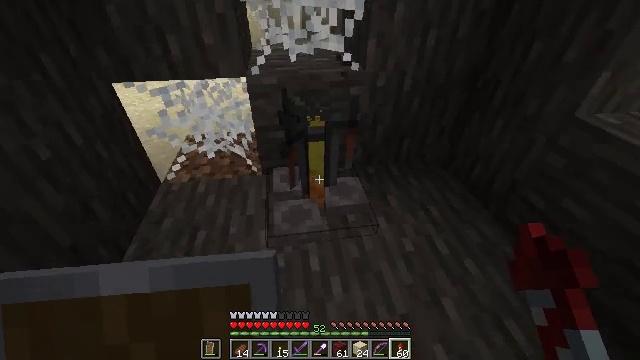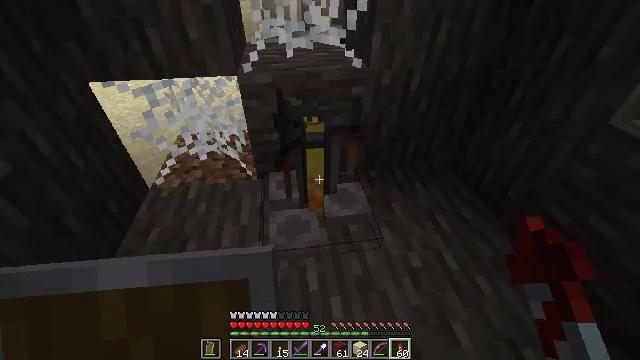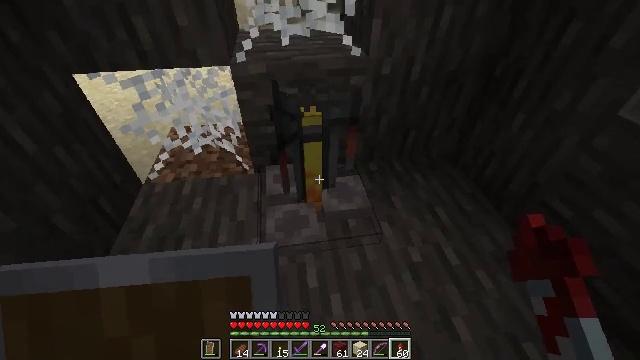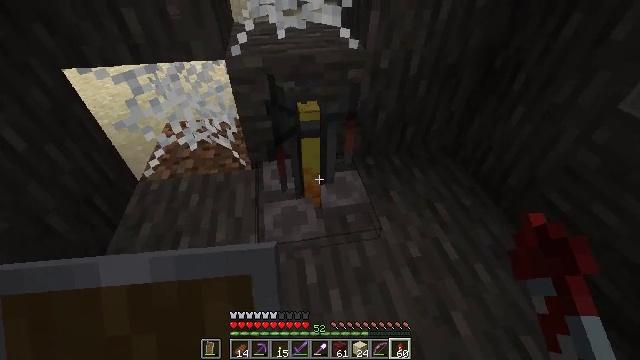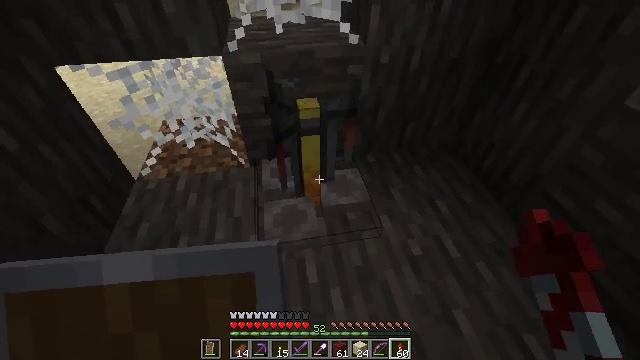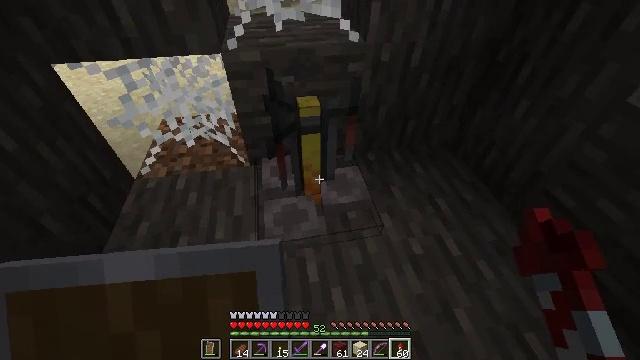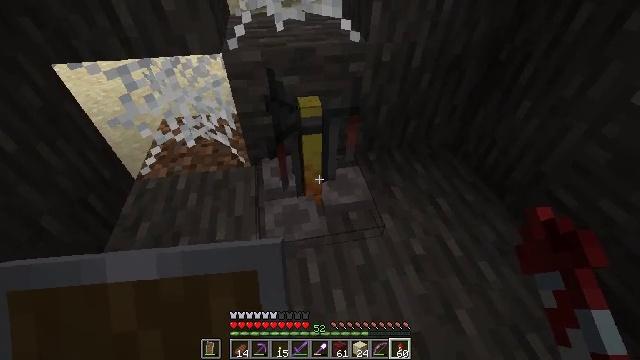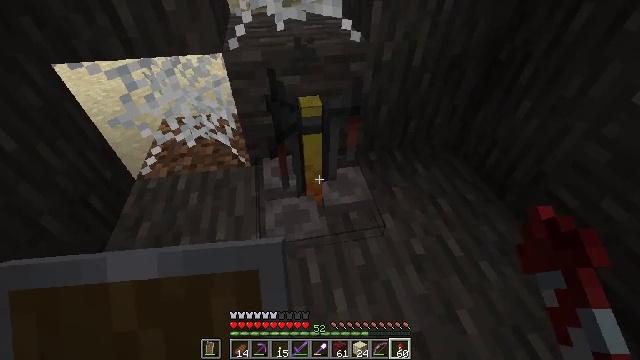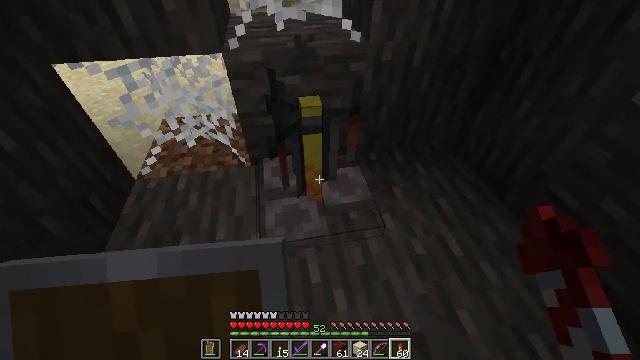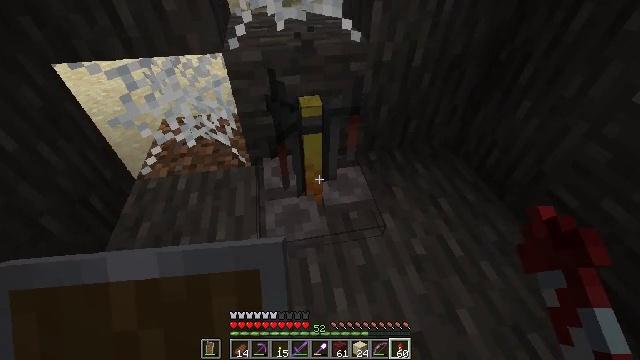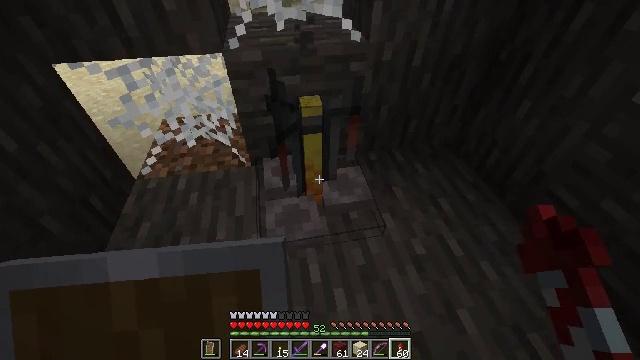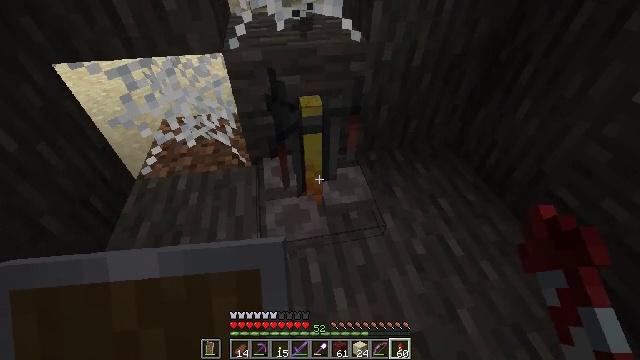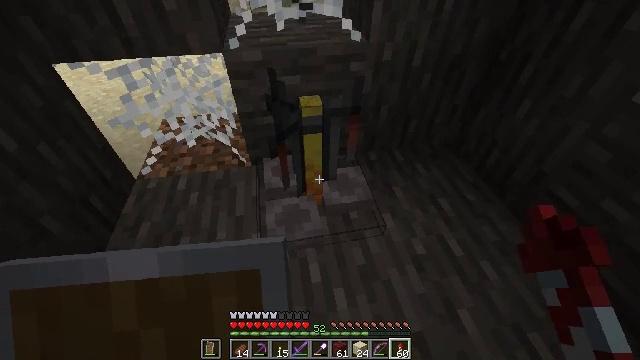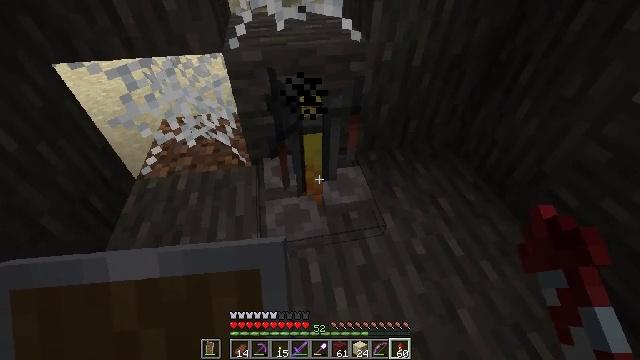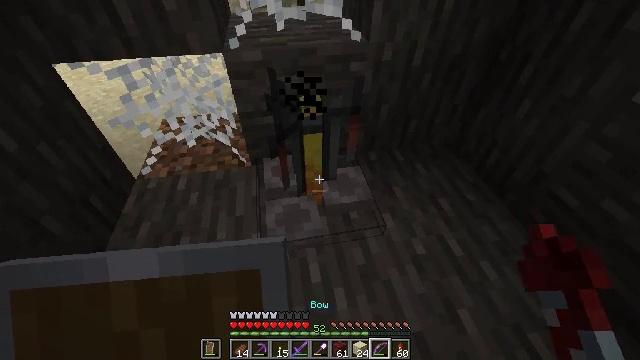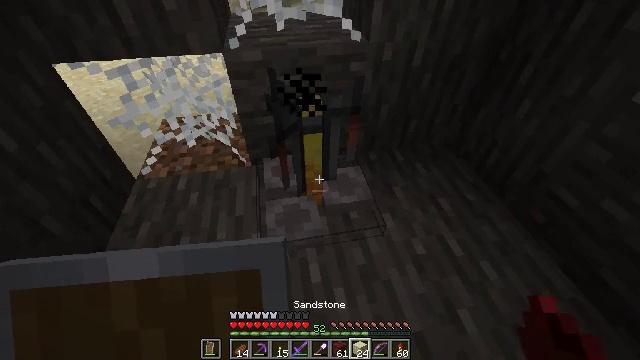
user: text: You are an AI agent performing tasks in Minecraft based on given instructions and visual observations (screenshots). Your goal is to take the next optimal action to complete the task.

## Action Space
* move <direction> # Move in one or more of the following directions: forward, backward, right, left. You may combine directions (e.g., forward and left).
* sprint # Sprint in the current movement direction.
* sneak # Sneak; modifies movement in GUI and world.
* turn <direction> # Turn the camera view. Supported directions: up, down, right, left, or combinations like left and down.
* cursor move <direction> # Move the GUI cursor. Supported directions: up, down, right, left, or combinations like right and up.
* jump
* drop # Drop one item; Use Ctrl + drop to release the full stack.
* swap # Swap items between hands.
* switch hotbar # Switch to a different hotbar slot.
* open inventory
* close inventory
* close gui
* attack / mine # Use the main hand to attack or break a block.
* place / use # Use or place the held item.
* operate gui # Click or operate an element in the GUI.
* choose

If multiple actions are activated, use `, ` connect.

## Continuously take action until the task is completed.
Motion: motion action
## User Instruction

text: Attack the brewing stand to gather it.
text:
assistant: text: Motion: turn down
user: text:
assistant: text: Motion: turn down
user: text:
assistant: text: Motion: turn down
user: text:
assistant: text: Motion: no_op
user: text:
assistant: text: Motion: no_op
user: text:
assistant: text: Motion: no_op
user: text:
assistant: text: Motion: no_op
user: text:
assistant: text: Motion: no_op
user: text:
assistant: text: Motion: no_op
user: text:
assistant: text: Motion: no_op
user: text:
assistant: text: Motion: no_op
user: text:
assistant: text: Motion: no_op
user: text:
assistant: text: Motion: no_op
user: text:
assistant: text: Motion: no_op
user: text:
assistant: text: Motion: no_op
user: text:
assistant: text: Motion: no_op
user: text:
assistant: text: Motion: no_op
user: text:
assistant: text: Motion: no_op
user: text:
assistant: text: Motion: no_op
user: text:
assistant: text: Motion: no_op
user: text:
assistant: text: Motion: no_op
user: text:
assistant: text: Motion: no_op
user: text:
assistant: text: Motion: no_op
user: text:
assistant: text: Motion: no_op
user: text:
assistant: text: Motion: no_op
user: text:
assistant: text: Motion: no_op
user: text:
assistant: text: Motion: no_op
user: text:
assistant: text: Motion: no_op
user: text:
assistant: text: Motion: no_op
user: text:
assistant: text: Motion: no_op